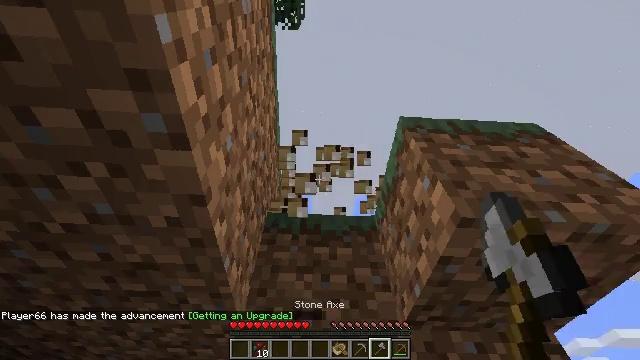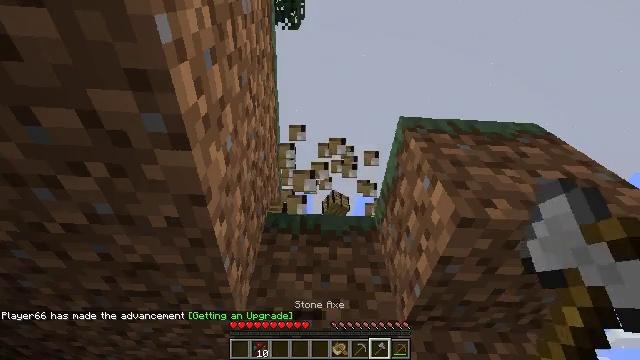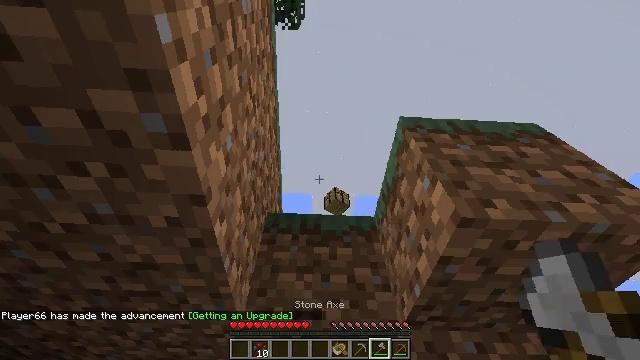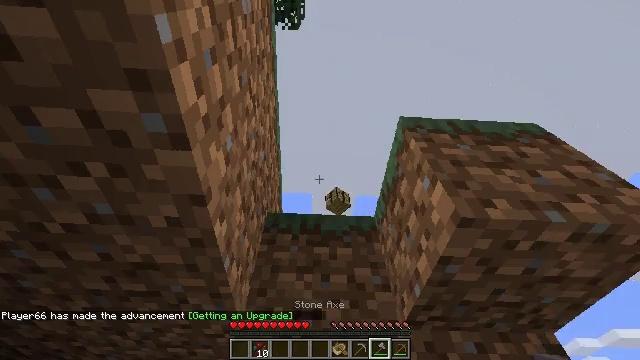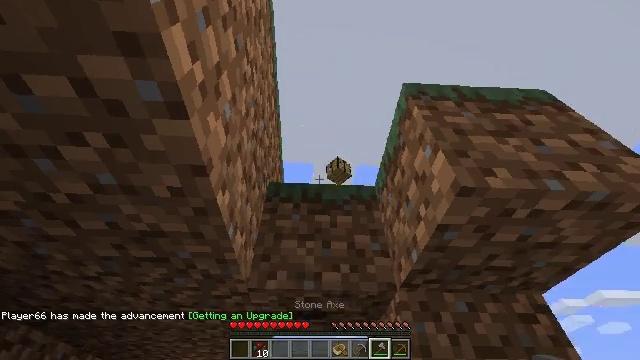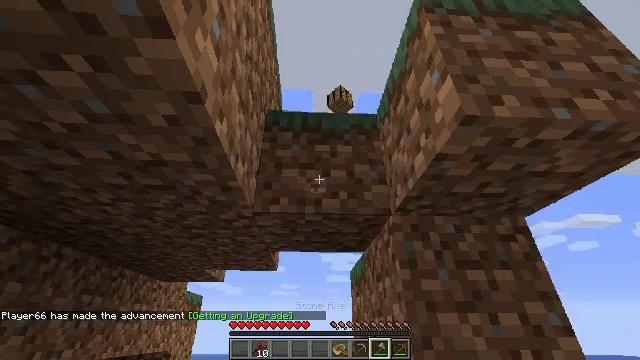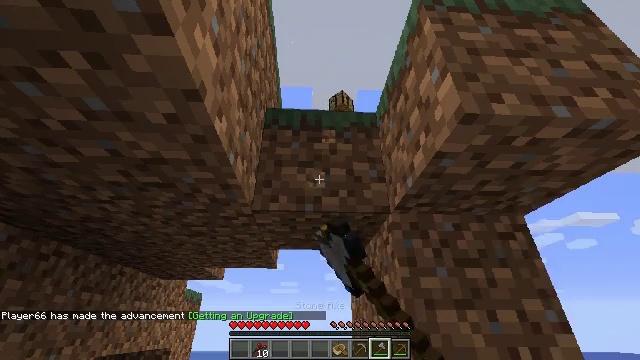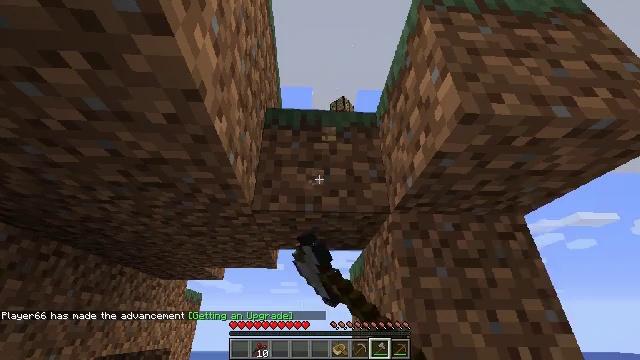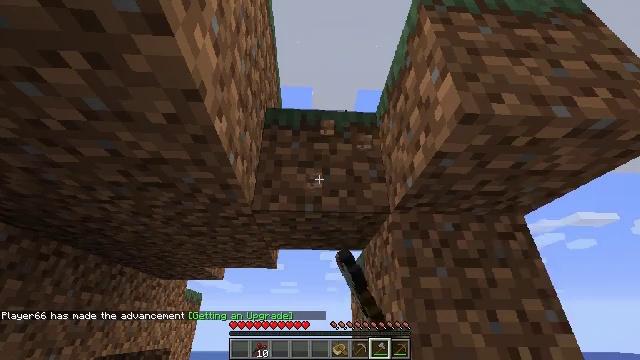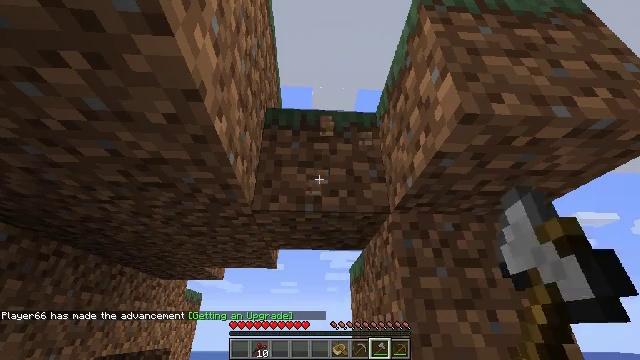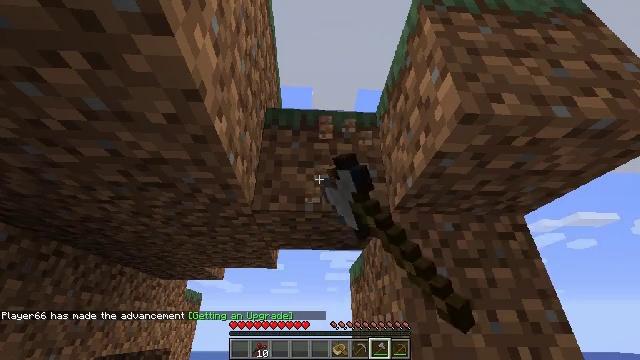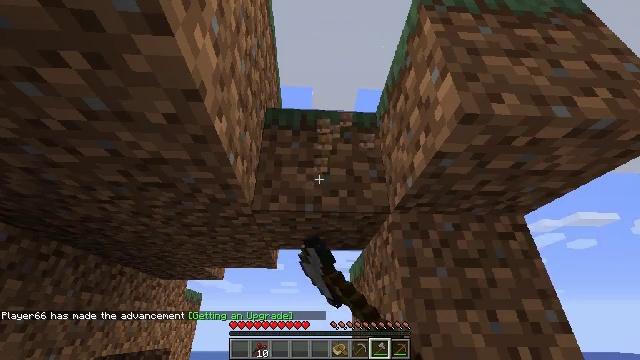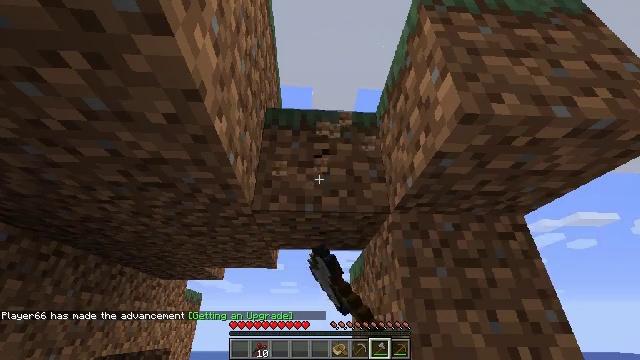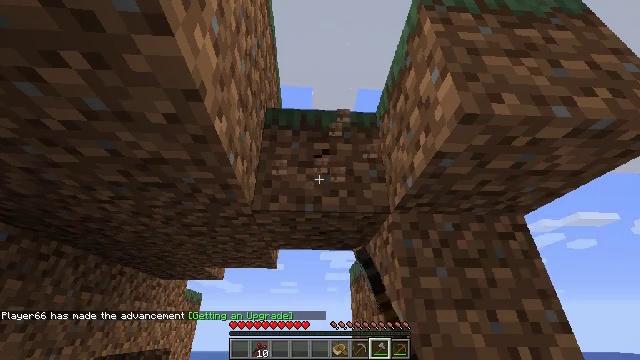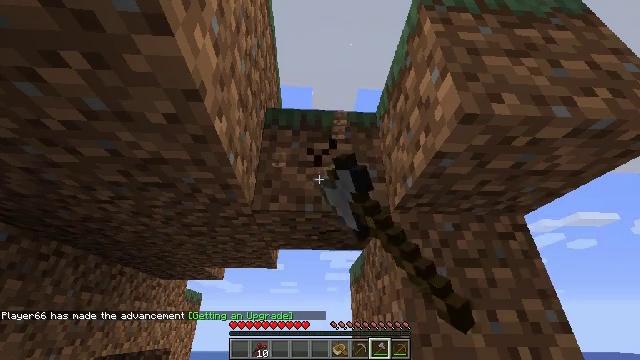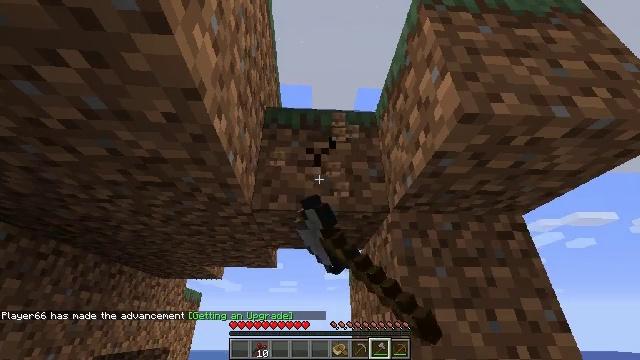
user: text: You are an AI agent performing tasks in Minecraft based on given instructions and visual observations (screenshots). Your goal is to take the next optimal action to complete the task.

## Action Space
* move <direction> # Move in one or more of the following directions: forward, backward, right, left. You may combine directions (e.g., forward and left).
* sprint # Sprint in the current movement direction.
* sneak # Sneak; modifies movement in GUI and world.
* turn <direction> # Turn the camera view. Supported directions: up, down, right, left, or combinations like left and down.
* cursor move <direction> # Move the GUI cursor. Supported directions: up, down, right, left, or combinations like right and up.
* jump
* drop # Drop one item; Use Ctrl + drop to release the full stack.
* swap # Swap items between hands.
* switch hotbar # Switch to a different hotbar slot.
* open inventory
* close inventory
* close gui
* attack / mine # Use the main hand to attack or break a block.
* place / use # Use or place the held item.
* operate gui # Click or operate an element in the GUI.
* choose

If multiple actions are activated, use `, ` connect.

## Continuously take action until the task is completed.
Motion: motion action
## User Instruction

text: Harvest grass block to clear the area.
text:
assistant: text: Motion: sneak, attack / mine
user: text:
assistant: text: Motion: sneak, attack / mine
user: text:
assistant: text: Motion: sneak, attack / mine
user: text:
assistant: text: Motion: sneak, turn down, attack / mine
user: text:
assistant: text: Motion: sneak, turn down, attack / mine
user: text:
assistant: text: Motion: sneak, attack / mine
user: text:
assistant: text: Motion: sneak, attack / mine
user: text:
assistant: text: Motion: sneak, attack / mine
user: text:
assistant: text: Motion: sneak, attack / mine
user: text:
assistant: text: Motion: sneak, attack / mine
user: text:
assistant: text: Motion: sneak, attack / mine
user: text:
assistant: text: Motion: sneak, attack / mine
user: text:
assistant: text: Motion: sneak, attack / mine
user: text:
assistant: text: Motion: sneak, attack / mine
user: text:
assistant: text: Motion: sneak, attack / mine
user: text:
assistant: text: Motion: sneak, attack / mine
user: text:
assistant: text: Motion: sneak, attack / mine
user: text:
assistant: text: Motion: sneak, attack / mine
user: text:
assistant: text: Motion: sneak, attack / mine
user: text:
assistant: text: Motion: sneak, attack / mine
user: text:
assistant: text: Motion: sneak, attack / mine
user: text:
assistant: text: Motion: sneak, attack / mine
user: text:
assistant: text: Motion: sneak, attack / mine
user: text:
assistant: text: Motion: sneak, attack / mine
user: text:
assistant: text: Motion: sneak, attack / mine
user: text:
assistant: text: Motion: sneak, attack / mine
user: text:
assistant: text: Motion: sneak, attack / mine
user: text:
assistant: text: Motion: sneak, attack / mine
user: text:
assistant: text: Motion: sneak, attack / mine
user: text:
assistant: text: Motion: sneak, attack / mine